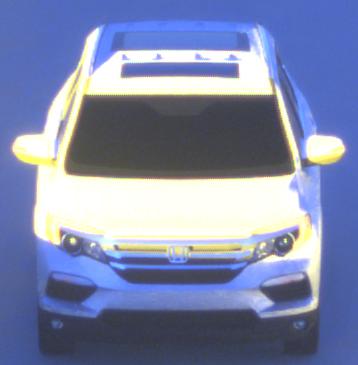
Make: Honda
Model: Pilot
Detailed model: 3
Model produced from: 2015
Model produced until: 2022
Doors: 5
Color: white
Road condition: dry road
Daytime: sunrise or sunset
Contrast: high contrast